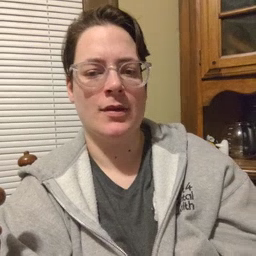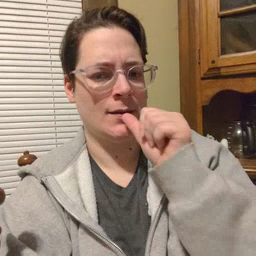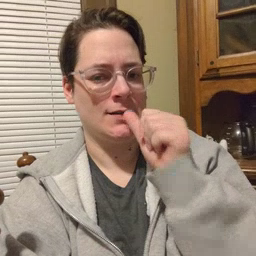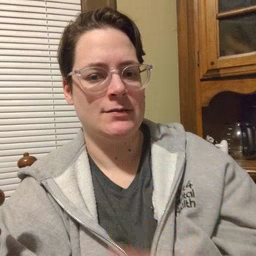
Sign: nuts